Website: ulta-beauty
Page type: delivery-shipping
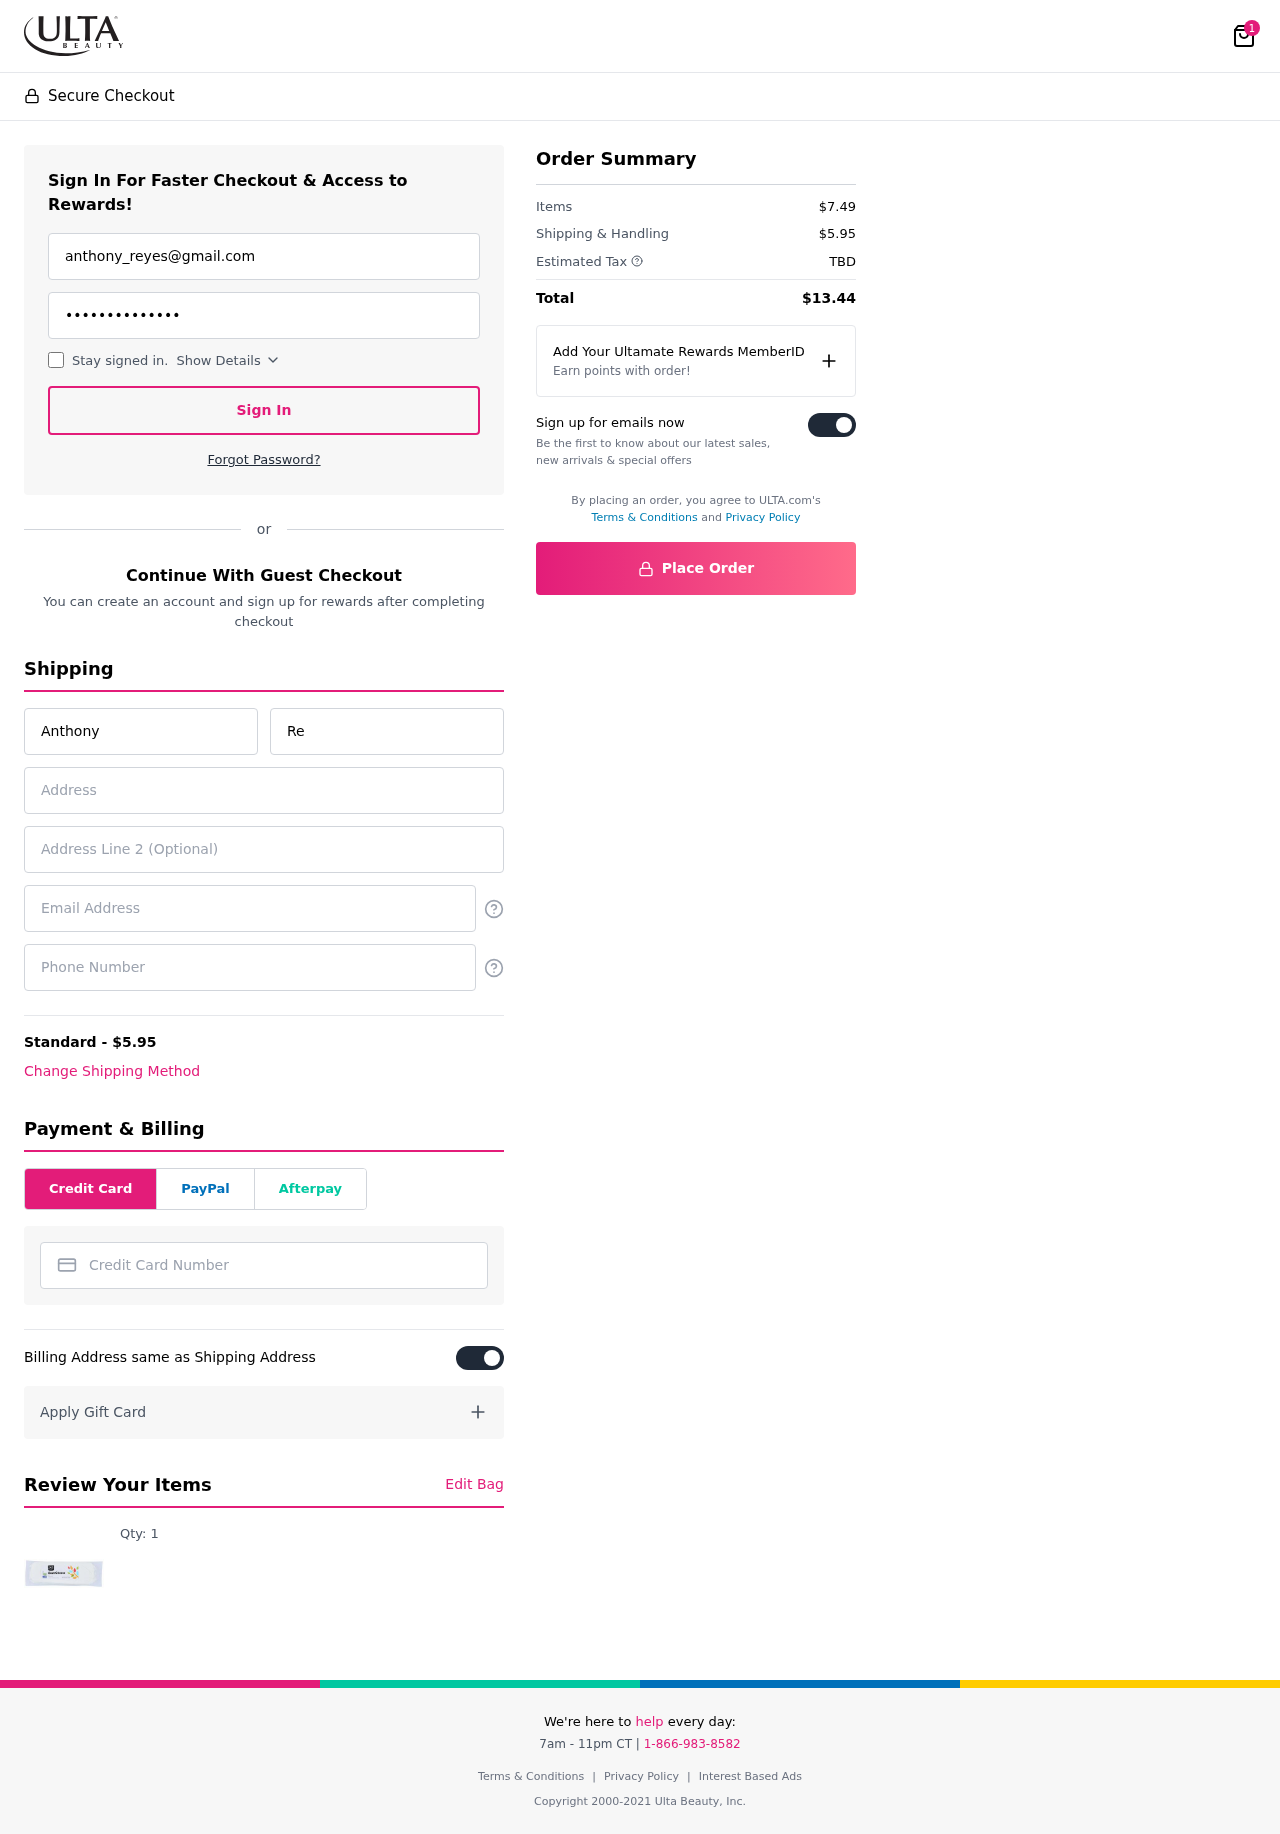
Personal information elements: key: PII_CARD_NUMBER
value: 3728 9823 0945 245
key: PII_EMAIL
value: anthony_reyes@gmail.com
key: PII_EMAIL2
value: anthony_reyes@gmail.com
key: PII_FIRSTNAME
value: Anthony
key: PII_LASTNAME
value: Reyes
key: PII_PHONE
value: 8513171321
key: PII_STREET
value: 36399 Maria Oval Suite 679
Product elements: key: PRODUCT1_QUANTITY
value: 1
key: PRODUCT1
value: Qty: 1
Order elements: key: ORDER_NUM_ITEMS
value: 1
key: ORDER_SHIPPING_COST
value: $5.95
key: ORDER_SUBTOTAL
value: $7.49
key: ORDER_TAX
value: TBD
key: ORDER_TOTAL
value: $13.44